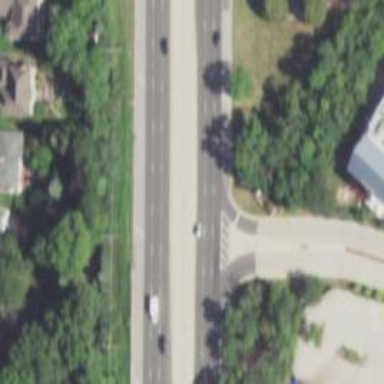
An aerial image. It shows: This image shows trunk highway that functions as expressway.